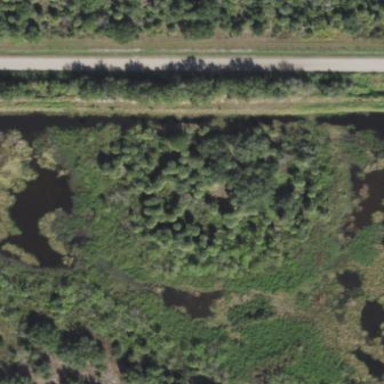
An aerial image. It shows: Marsh wetland.